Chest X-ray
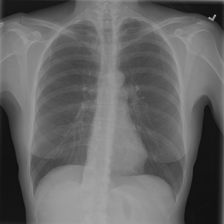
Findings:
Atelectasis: negative
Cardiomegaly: negative
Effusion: negative
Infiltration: negative
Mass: negative
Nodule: negative
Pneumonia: negative
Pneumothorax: negative
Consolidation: negative
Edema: negative
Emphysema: negative
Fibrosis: negative
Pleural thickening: negative
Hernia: negative